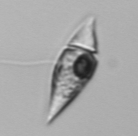
Label: Amphidinium